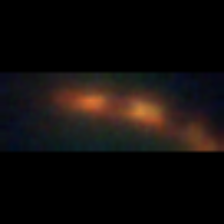
Taxon: Chaetoceros
Group: Diatoms